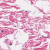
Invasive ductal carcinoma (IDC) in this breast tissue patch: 0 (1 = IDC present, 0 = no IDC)